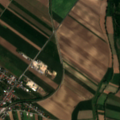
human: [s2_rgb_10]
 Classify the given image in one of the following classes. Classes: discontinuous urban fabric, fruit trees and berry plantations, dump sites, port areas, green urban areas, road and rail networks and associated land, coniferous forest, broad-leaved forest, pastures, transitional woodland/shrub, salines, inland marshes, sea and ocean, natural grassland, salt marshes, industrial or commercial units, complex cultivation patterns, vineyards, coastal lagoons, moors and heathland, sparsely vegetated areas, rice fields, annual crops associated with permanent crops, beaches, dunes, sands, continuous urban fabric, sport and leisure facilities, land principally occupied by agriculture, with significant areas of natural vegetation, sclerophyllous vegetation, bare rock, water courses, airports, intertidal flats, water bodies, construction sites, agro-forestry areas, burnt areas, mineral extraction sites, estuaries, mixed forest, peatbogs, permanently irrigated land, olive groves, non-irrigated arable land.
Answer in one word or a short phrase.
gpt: discontinuous urban fabric, non-irrigated arable land, complex cultivation patterns, land principally occupied by agriculture, with significant areas of natural vegetation